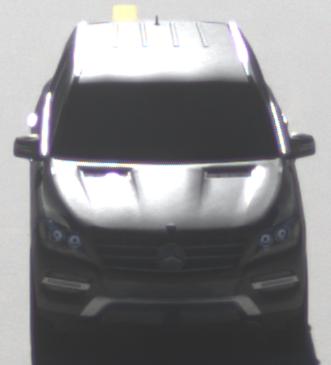
Make: Mercedes-Benz
Model: ML 350
Detailed model: M-Class (166)
Model produced from: 2011/11
Model produced until: 2014/10
Doors: 5
Color: gray
Road condition: dry road
Daytime: morning or afternoon
Contrast: high contrast